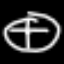
Label: clock